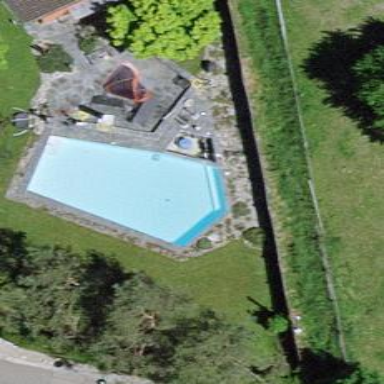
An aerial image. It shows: Swimming pool located in leisure land.